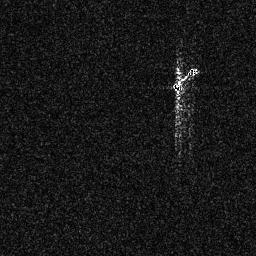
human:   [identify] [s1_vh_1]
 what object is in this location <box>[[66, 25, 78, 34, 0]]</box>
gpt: <ref>1 medium ship at the right</ref>